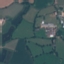
Label: Pasture